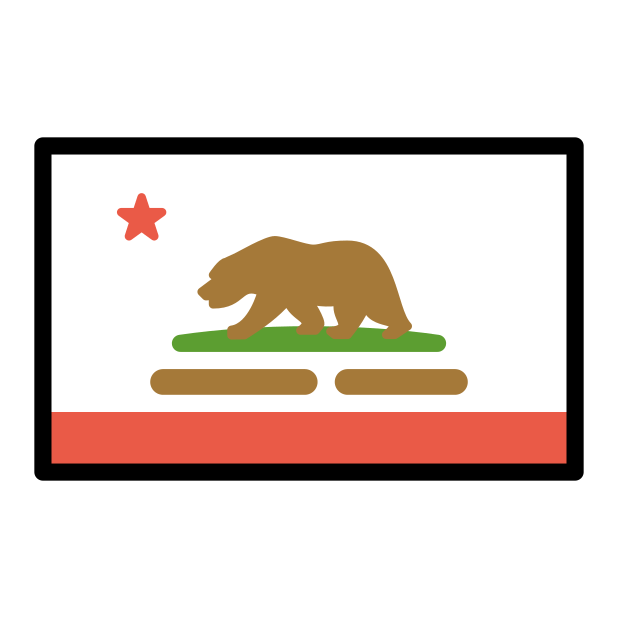
california flag